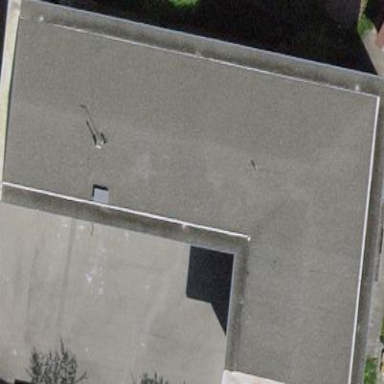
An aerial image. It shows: Kindergarten building.